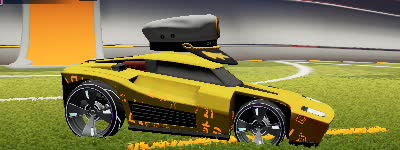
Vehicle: breakout